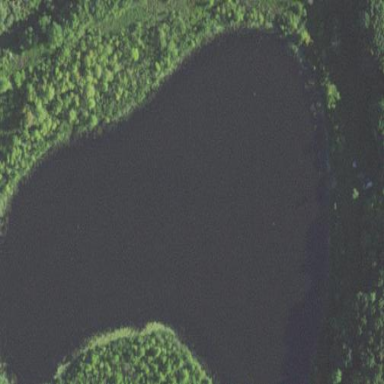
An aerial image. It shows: Serene lake surrounded by nature.